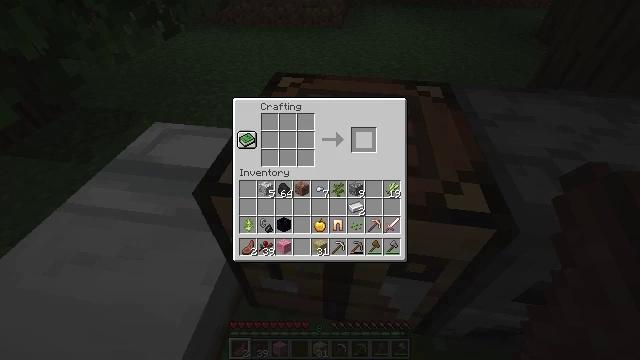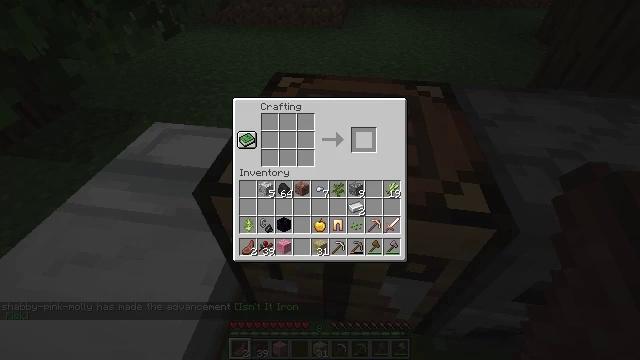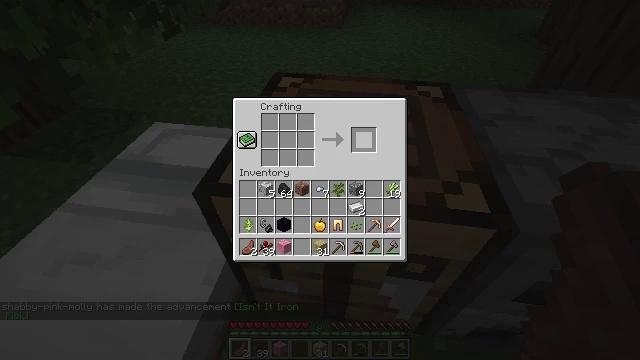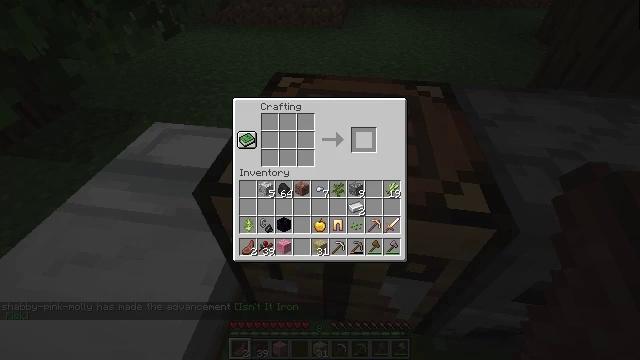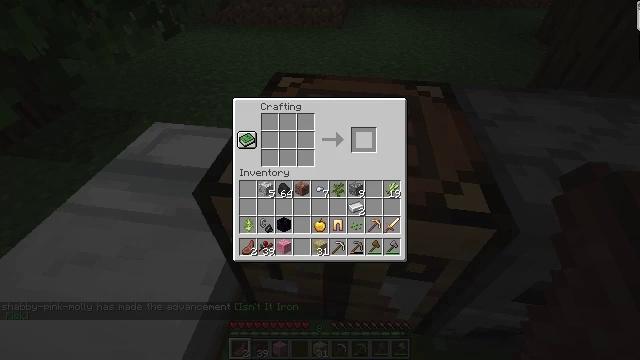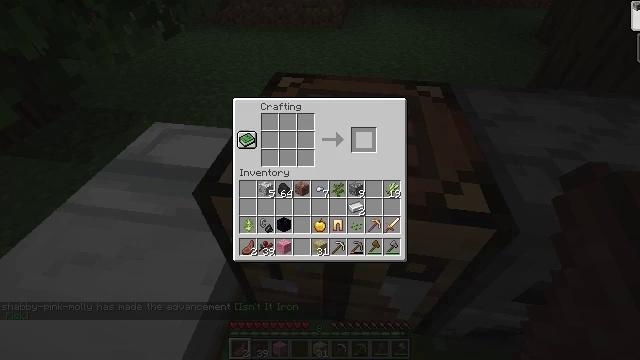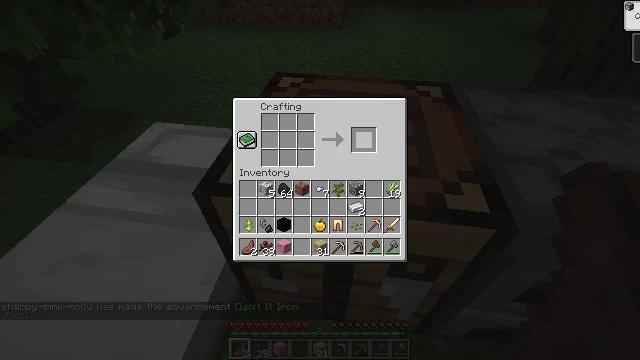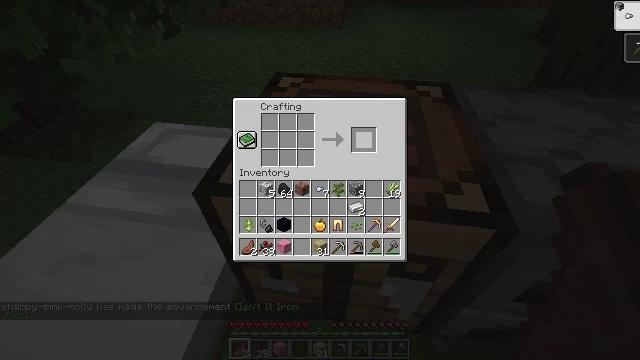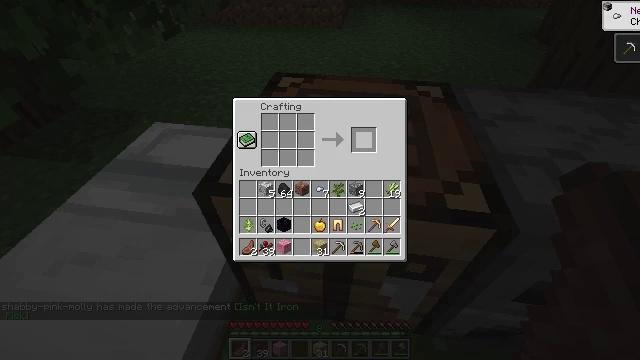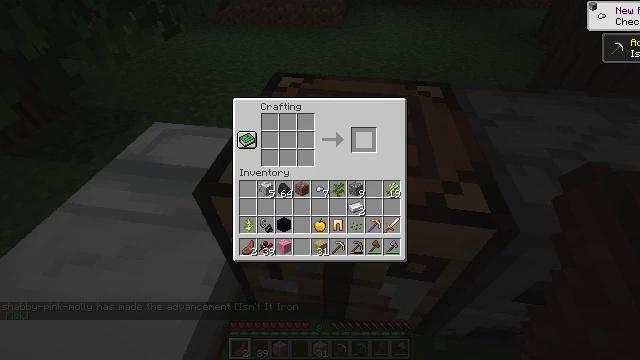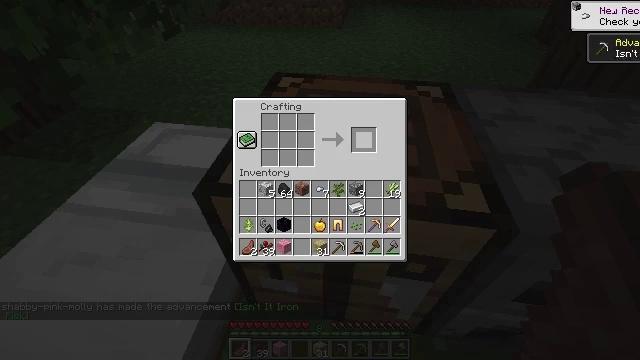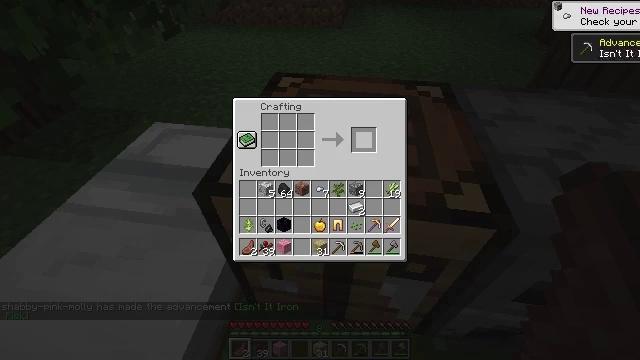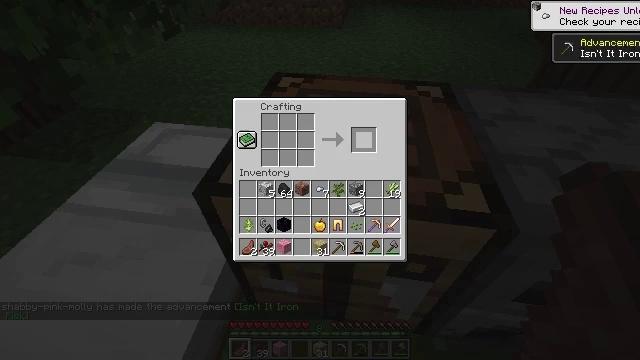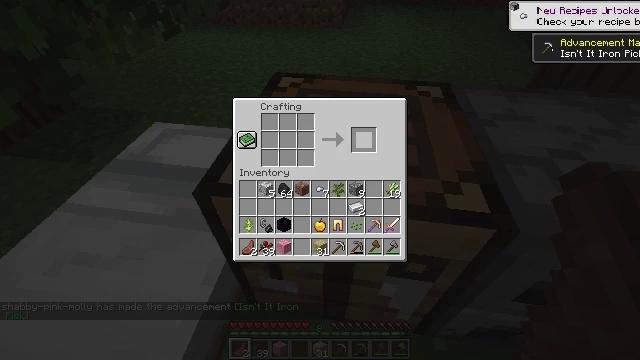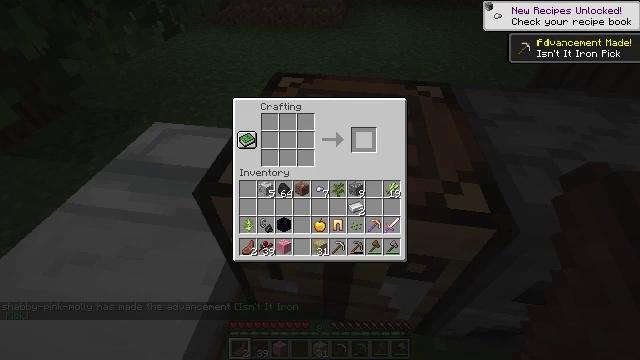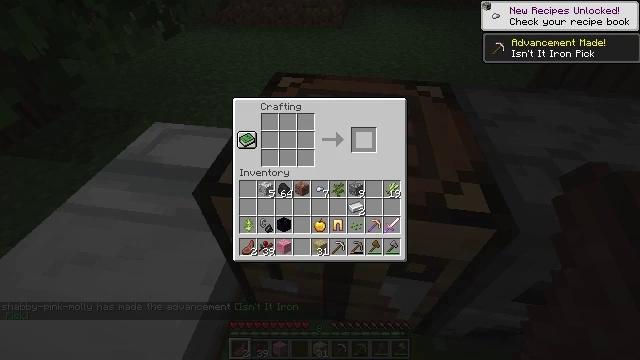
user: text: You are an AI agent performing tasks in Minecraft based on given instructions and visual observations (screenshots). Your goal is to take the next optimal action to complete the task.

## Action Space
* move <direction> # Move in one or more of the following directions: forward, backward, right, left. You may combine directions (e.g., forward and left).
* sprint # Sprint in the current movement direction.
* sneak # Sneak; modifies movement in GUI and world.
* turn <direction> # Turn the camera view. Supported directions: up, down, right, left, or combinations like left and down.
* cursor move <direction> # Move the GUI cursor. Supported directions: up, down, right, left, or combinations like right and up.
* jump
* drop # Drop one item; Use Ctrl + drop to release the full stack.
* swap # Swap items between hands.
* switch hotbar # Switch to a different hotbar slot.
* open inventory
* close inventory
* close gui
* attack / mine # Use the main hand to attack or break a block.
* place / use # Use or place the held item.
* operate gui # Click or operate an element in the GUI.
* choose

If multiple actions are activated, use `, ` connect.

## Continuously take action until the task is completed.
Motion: motion action
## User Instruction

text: Dig up the gold block to add to your inventory.
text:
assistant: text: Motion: sneak, open gui
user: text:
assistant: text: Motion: sneak
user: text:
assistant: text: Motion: sneak
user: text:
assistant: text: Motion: sneak
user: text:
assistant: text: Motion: sneak
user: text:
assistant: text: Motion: sneak
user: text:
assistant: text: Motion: no_op
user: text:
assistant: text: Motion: no_op
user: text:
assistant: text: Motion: no_op
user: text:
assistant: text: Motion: no_op
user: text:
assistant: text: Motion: no_op
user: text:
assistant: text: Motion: no_op
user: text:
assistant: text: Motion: no_op
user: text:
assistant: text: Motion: no_op
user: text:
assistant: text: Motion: no_op
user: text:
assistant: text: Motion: no_op
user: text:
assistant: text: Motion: no_op
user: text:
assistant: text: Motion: no_op
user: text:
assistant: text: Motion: no_op
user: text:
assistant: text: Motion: no_op
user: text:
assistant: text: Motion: no_op
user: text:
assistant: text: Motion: no_op
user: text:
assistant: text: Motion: no_op
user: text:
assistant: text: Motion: no_op
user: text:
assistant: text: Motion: no_op
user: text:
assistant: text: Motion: no_op
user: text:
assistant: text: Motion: no_op
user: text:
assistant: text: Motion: no_op
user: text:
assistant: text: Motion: no_op
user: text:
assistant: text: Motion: no_op